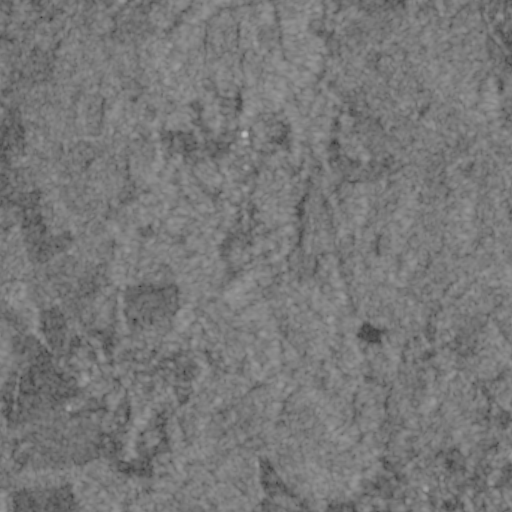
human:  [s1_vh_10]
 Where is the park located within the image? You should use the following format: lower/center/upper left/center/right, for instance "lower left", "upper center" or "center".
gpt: The park is located in the center left of the image.
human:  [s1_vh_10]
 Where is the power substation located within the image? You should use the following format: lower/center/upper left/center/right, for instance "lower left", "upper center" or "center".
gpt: The power substation is located in the lower center of the image.
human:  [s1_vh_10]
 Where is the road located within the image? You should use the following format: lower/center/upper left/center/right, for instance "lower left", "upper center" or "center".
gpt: There is no road in the image.

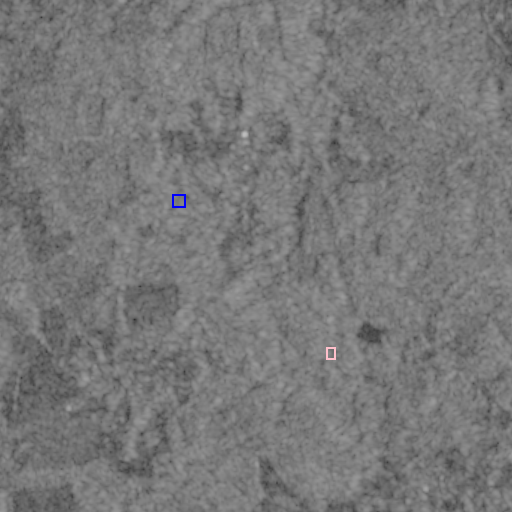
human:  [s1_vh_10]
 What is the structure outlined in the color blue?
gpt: The structure outlined in blue is a park.
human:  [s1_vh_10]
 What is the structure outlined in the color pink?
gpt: The structure outlined in pink is a power substation.
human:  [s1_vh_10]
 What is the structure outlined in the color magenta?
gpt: There is no magenta outline.